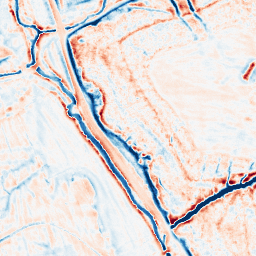
Category: edge_preserving
Decomposition family: bilateral
Decomposition parameters: d: 15
sigma_color: 75
sigma_space: 100
Upsampling method: regularized
Upsampling parameters: scale: 2
lambda_reg: 0.001
Upsampling scale: 2